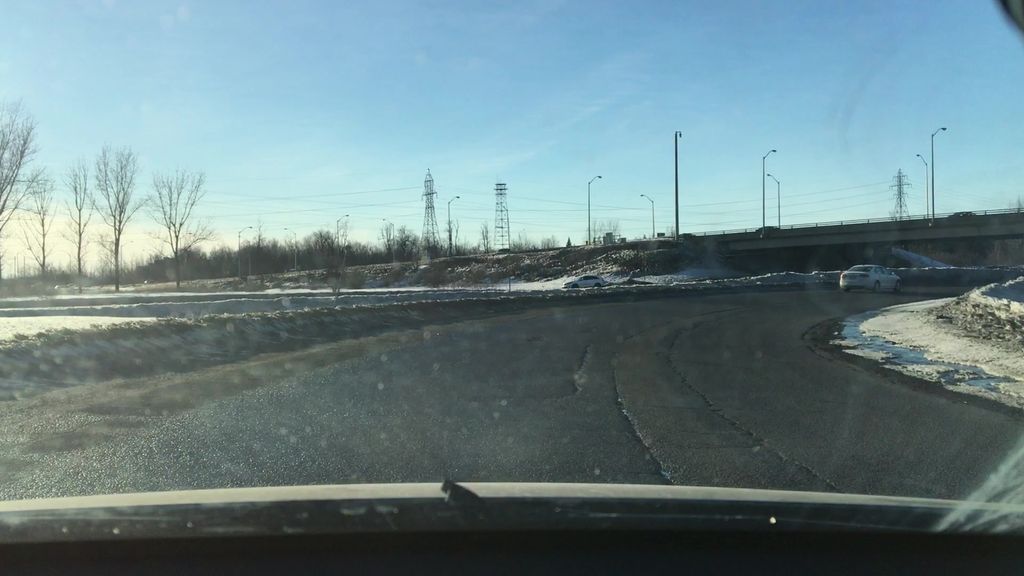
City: ottawa-gatineau